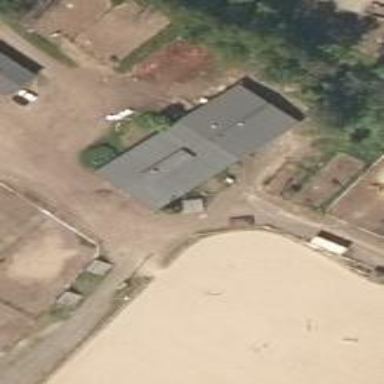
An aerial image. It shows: Stables with gabled roof.